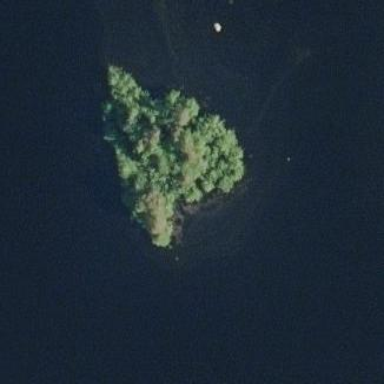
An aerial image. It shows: Island covered with dense forest.